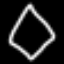
Label: diamond